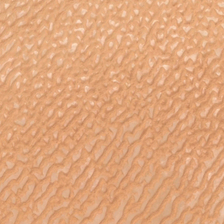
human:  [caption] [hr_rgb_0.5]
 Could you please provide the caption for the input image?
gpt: the desert has a gradient texture .

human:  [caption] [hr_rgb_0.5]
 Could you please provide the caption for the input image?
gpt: the red desert loos like a pile of rubble .

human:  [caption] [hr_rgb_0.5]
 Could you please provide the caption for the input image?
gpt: the curly desert is made of thousands of sand dunes .

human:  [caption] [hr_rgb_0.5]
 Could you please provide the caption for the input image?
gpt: it is a beautiful reddish brown desert covered with wrinkles .

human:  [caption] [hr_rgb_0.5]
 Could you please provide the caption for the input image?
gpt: many ripples are in a piece of yellow desert .